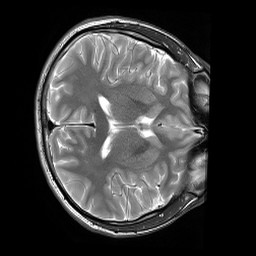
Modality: T2w
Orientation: axial
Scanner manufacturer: siemens
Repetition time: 3.9 s
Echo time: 0.076 s